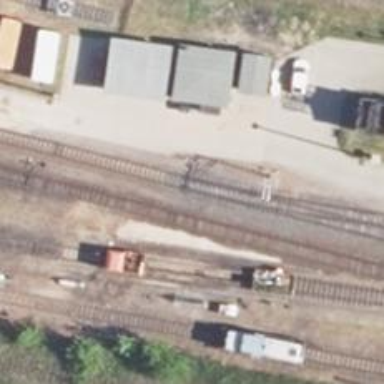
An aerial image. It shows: Railway yard used for servicing trains.